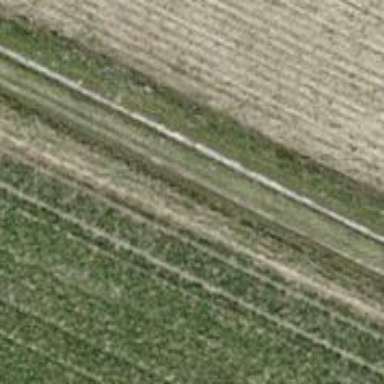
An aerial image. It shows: Grass track with grade3 track type.